Question: I have a json file as following:

and I wish to parse them using C#, I tried the Json from but when I parsed it I got a and I also tried to paste the Json data as a string in C# but seems like there are many syntax errors in a json data string.
'''
var source = File.ReadAllText("Test/jsonfile.json");
dynamic stuff = JObject.Parse(source);
string name = stuff.hotelID;
'''
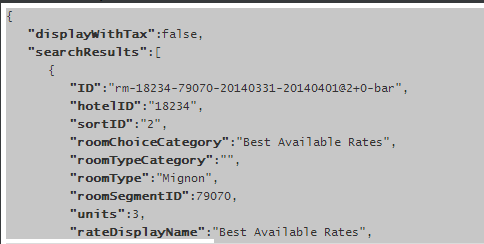
Answer: You can use JavaScriptSerializer with its Deserialize method.
'''
var source = File.ReadAllText("Test/jsonfile.json");
var JavaScriptSerializer MySerializer = new JavaScriptSerializer();
var myObj = MySerializer.Deserialize<T>(source);
var htoelId = myObj.searchResults[0].hotelID;
'''
where T is your object.
Also, if you have large files, set
'''
MySerializer = new JavaScriptSerializer { MaxJsonLength = int.MaxValue };
'''